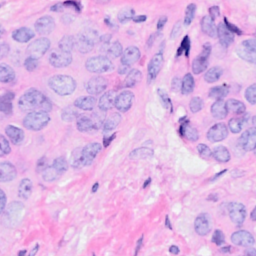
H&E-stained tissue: Breast